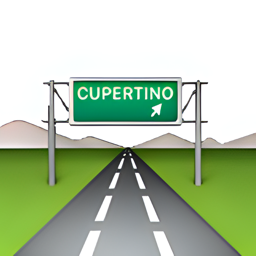
Name: motorway
Emoji: 🛣
Group: Travel & Places
Sub-group: transport-ground